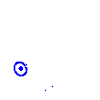
Particle: kaon